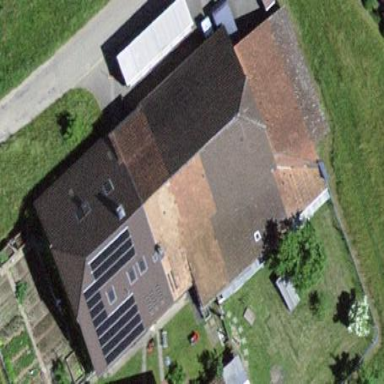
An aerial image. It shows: Farm building.